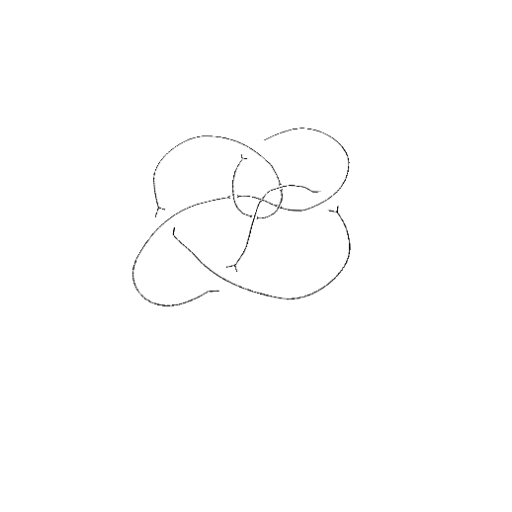
Crossing number: 9